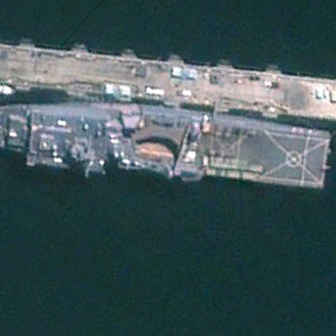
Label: combat